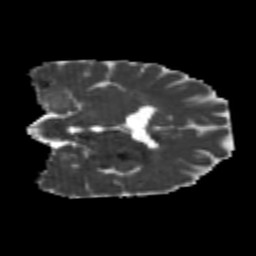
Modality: MD
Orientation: coronal
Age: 24
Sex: male
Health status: healthy
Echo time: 0.074 s